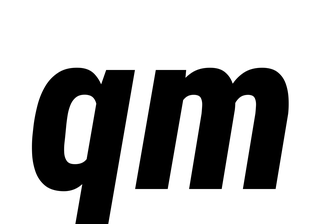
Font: Roboto-Italic_Condensed_ExtraBold_Italic